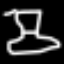
Label: hourglass